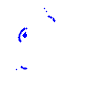
Particle: proton